Question: Im pretty new to jqGrid and Im having a problem displaying the recordtext in the pager. Here is the picture:

As you can see the recordtext is not being fully displayed. I set the text to the right but I dont want it to be truncated. Here is the code:
'''
gridMed.jqGrid({
datatype: 'local',
loadonce: true,
colModel: gridMedColModel,
height: '230',
viewrecords: true,
gridview: true,
headertitles: false,
pager: $('#pagerMedico'),
recordtext: "Mostrando {0} - {1} de " + cantidadRegistros + mensaje,
pgtext: null,
pgbuttons: false,
rowList: [],
shrinkToFit: false
}).navGrid('#pagerMedico', { edit: false, add: true, del: false, search: false, refresh: false });
'''
Thanks in advance!
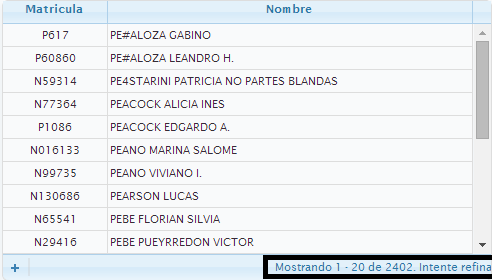
Answer: You can try adding this:
'''
loadComplete: function(){
$('#pager2_left').css('width', 70); // this will make more space for text.
}
'''
---
Here '#pager2_left' is the navGrid pagers parent 'td''s id and the width is divided to them equally, so you have to give a lower width to the '#pager2_left' td, it will shrink little bit and more space will be available for the other one.